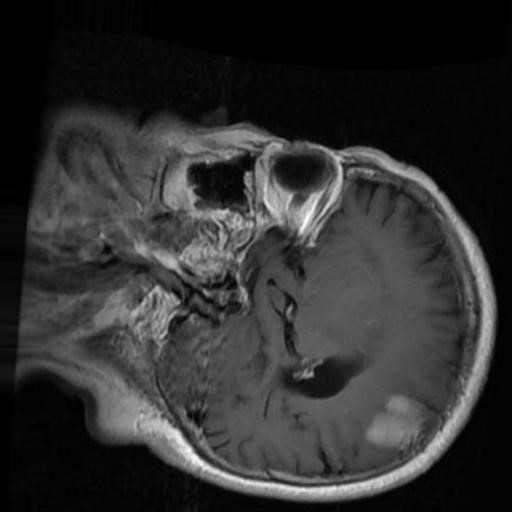
Label: brain_menin